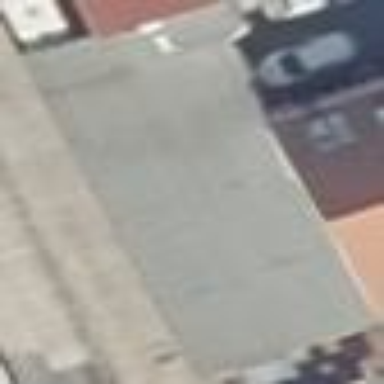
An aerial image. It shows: Building with flat grey roof.